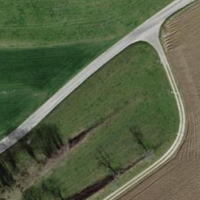
EUNIS habitat code: 52
Species observed at this site:
Argynnis paphia